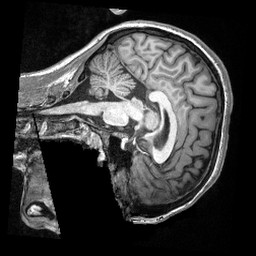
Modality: T1w
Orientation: sagittal
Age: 20
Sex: female
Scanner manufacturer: siemens
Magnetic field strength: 3 T
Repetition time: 2.3 s
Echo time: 0.00308 s